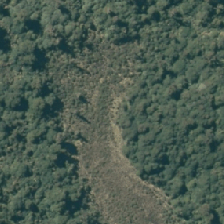
Land cover: herbaceous_freshwater_vege